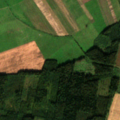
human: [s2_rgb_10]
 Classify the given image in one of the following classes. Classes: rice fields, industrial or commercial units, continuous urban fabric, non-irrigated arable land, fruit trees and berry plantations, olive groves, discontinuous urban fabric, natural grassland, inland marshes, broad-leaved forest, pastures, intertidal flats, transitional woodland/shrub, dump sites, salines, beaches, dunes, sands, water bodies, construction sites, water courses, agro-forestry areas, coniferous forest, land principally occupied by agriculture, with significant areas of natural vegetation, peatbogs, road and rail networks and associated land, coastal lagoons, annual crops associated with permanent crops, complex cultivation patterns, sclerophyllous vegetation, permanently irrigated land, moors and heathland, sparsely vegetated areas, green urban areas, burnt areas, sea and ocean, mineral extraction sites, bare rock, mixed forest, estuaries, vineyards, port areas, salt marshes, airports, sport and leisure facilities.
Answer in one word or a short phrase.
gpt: non-irrigated arable land, pastures, broad-leaved forest, mixed forest